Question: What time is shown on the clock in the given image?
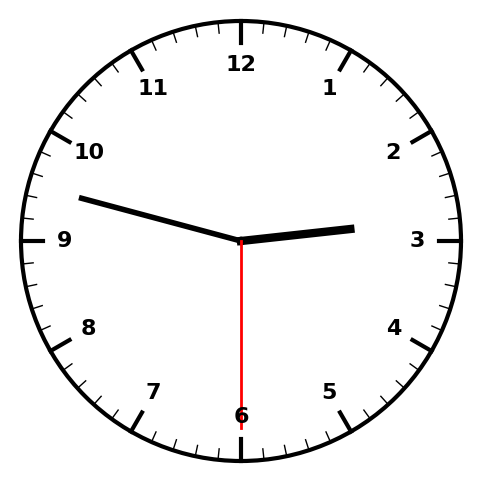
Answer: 02:47:30